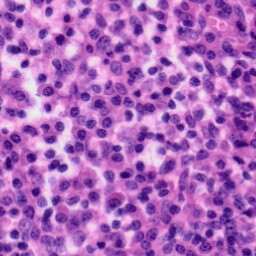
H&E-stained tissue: Tonsil